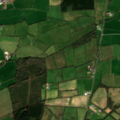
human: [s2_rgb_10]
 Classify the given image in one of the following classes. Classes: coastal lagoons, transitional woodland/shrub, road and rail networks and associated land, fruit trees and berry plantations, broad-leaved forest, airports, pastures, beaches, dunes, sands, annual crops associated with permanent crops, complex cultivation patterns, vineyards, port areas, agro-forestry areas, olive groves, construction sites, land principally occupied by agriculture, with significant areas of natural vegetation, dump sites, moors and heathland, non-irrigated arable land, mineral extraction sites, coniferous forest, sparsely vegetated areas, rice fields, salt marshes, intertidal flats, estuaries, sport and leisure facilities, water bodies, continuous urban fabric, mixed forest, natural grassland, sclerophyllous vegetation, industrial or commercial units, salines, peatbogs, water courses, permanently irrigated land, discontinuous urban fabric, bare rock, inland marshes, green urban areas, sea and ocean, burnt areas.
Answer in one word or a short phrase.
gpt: pastures, coniferous forest